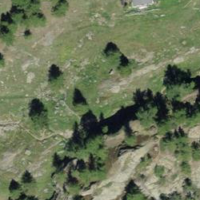
EUNIS habitat code: 43
Species observed at this site:
Rumex alpinus
Campanula glomerata
Pilosella officinarum